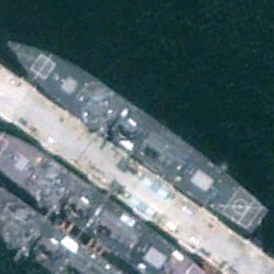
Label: destroyer